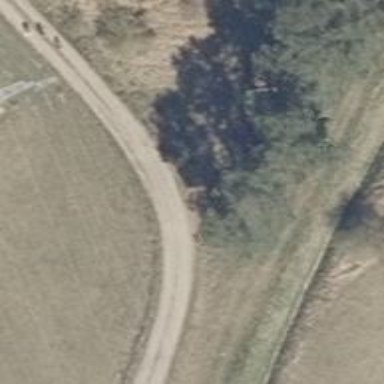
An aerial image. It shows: Track road with grade4 tracktype.